二年级 · 算术
淘气去文具店买了一个玩具熊和一辆小汽车, 一共花了多少元?

21 元

34 元
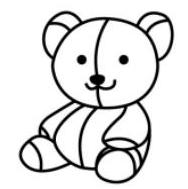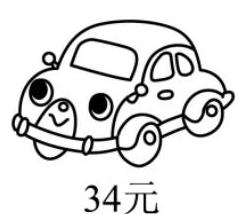
答案: $21+34=55$ (元)